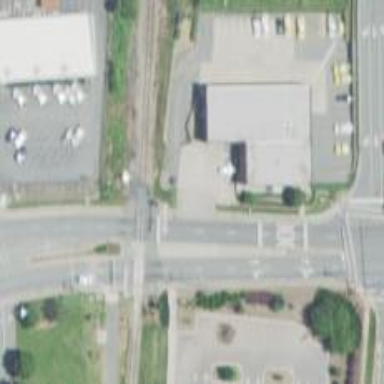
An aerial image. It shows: Pedestrian crossing with lights.